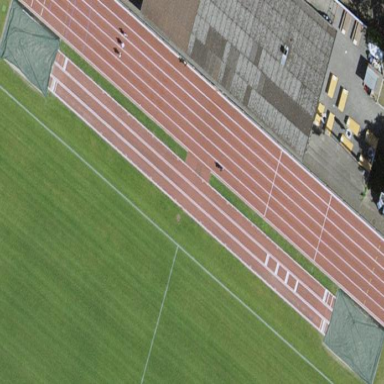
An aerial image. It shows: Athletics pitch used for leisure sports activities.